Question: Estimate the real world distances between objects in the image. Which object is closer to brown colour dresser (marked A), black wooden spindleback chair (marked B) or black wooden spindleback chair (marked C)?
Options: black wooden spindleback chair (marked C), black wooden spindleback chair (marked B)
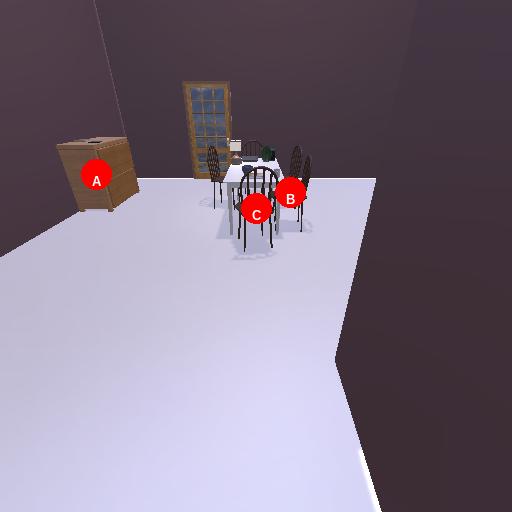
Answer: black wooden spindleback chair (marked C)